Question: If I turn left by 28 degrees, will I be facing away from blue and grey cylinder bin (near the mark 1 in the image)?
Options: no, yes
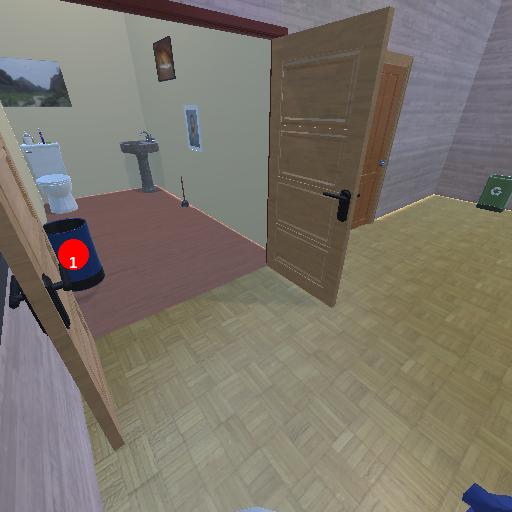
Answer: no